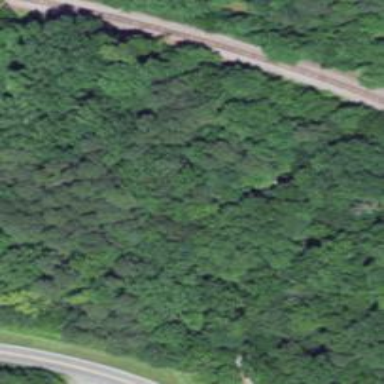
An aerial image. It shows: Mixed woodland with variety of leaf types and cycles.